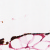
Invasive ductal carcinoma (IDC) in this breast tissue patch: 0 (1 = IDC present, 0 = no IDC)